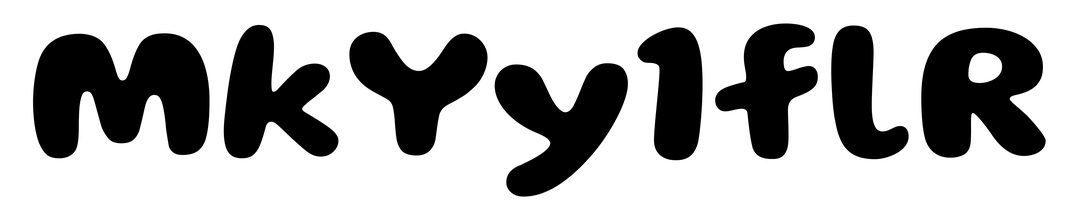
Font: Gluten_Bold